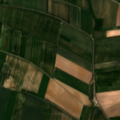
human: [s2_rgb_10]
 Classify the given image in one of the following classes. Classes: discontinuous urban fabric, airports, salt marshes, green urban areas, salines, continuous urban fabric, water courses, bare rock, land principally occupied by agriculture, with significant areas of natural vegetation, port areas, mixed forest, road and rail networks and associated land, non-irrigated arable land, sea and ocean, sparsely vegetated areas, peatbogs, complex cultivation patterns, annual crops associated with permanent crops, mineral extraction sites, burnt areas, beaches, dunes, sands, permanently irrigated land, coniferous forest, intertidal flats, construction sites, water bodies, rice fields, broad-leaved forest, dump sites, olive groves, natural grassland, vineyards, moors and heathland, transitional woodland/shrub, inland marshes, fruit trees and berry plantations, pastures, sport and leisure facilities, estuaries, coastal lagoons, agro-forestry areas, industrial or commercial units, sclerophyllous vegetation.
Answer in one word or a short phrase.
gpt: non-irrigated arable land